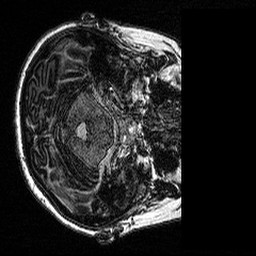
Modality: MP2RAGE
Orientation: axial
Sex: female
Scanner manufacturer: siemens
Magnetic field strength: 3 T
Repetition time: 5 s
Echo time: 0.00292 s